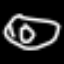
Label: donut